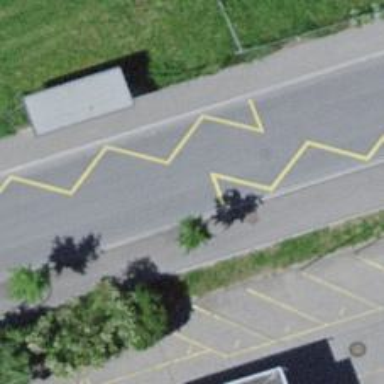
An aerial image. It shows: Bus stop with shelter.